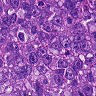
Metastatic tissue present: yes